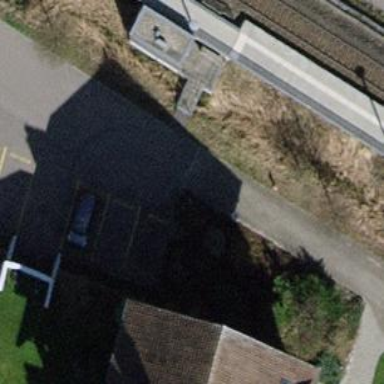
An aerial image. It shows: Bollard barrier.